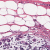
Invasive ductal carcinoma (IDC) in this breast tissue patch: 0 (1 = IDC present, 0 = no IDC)